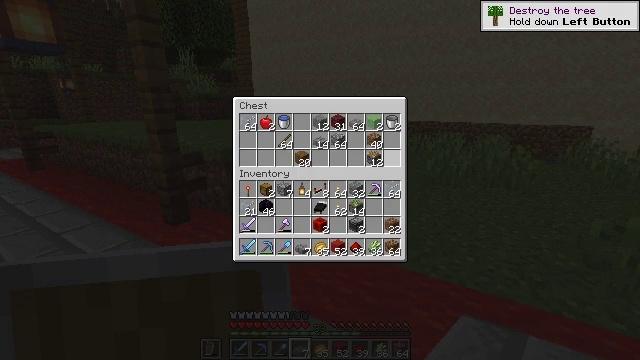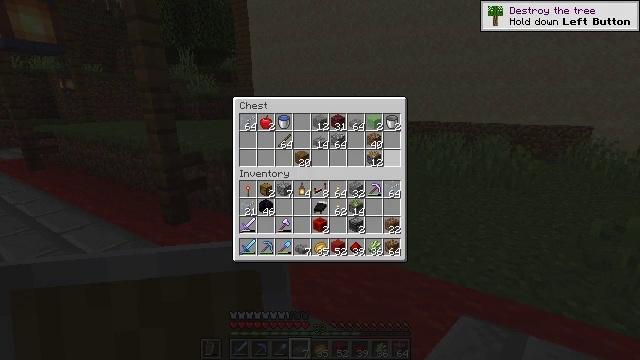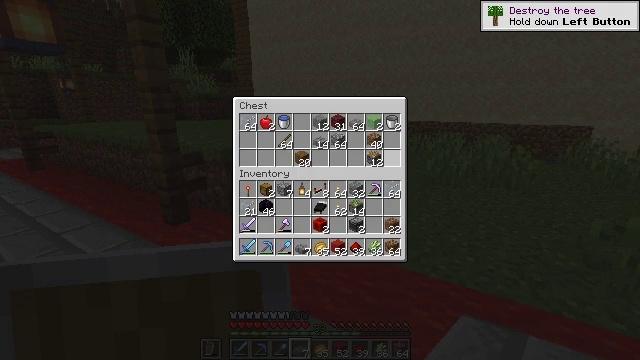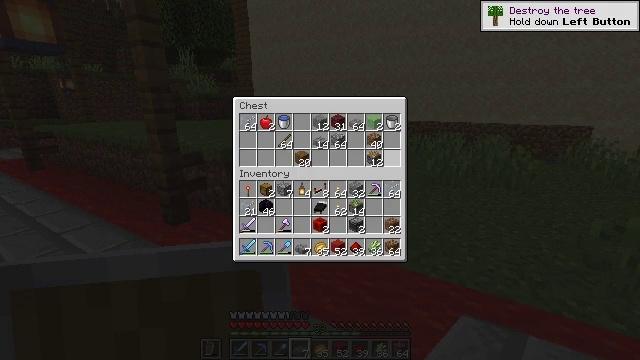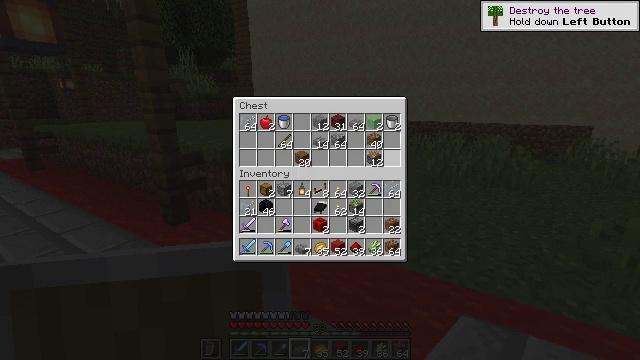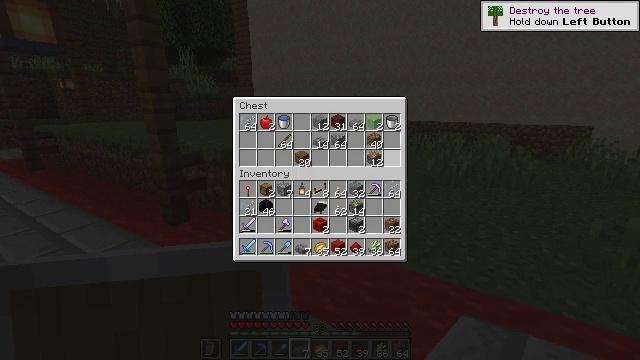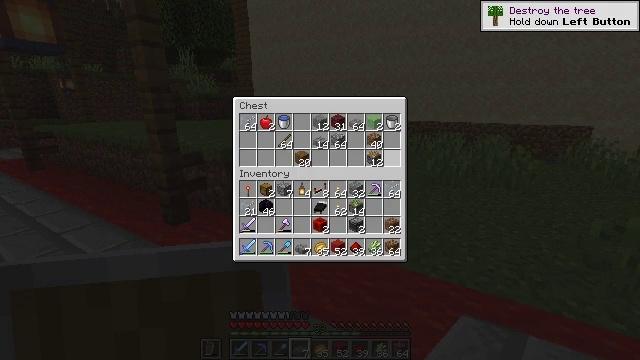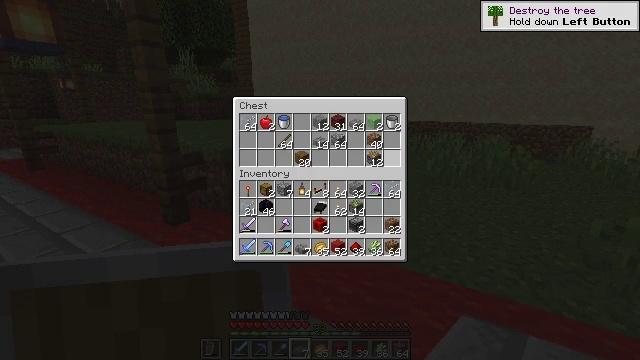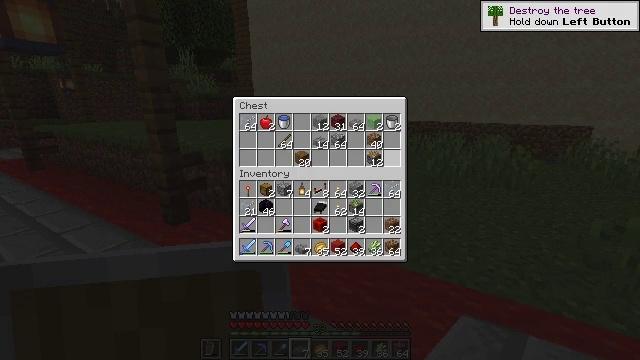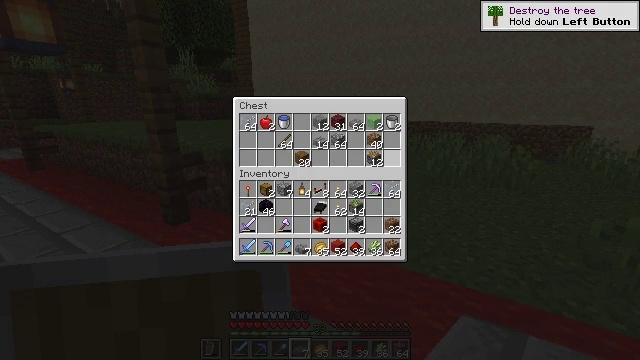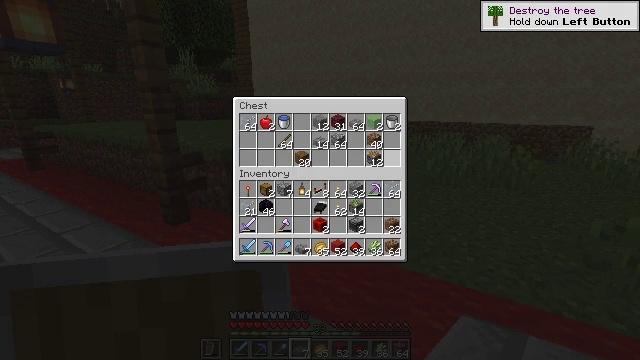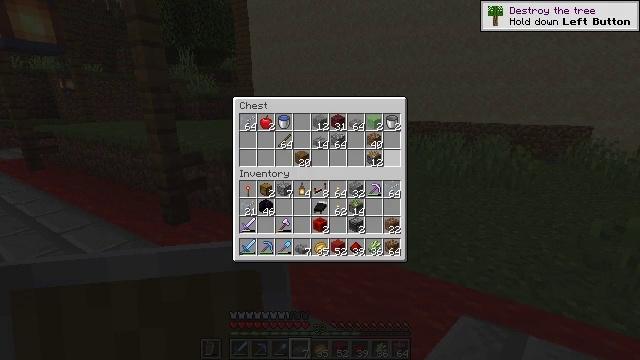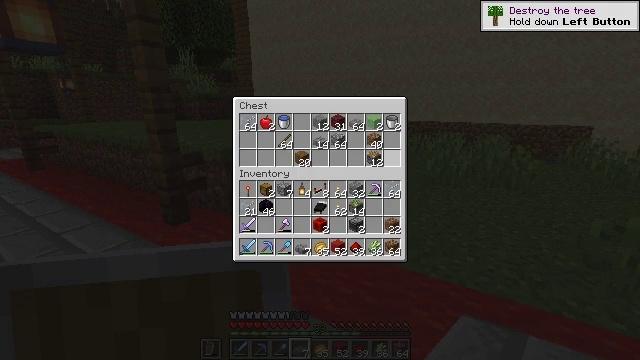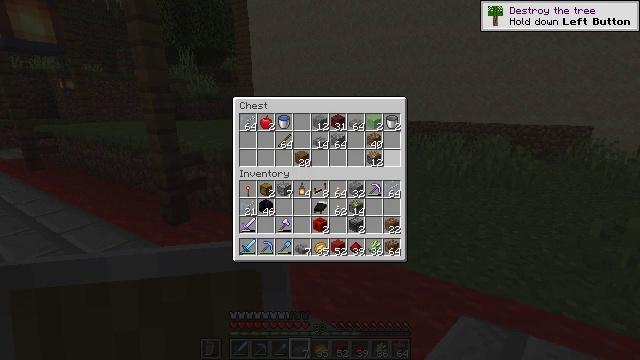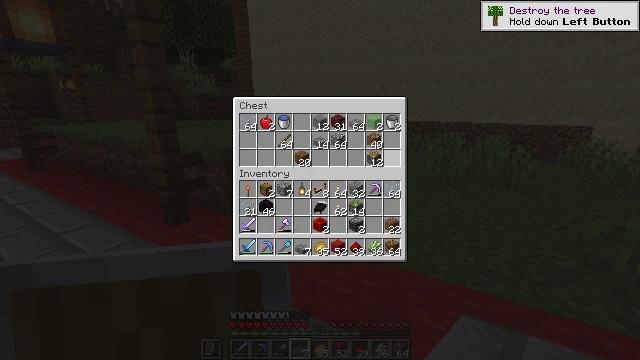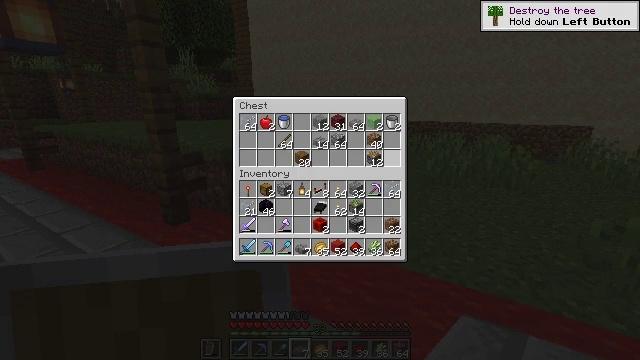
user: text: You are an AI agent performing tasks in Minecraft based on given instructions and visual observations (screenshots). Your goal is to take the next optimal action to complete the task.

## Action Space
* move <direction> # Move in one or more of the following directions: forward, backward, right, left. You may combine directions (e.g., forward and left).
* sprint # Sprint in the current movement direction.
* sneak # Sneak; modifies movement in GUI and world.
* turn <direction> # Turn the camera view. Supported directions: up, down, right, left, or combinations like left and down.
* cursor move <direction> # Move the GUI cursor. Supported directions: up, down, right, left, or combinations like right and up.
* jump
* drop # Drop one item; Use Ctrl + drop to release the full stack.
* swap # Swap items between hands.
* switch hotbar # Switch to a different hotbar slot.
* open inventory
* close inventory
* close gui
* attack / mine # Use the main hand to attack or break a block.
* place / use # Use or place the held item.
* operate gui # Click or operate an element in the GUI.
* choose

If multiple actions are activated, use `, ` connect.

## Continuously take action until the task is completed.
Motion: motion action
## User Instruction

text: Build a spruce fence using the crafting table.
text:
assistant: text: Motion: no_op
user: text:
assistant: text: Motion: no_op
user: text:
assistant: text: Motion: no_op
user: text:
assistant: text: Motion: no_op
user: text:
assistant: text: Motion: no_op
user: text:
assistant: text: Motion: no_op
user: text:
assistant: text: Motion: no_op
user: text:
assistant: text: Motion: no_op
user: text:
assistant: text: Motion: no_op
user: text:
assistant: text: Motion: no_op
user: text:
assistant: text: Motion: no_op
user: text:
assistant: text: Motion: no_op
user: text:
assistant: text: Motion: no_op
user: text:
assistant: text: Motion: no_op
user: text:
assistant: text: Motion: no_op
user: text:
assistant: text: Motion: no_op
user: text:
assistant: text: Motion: no_op
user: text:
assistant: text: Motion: no_op
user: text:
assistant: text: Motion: no_op
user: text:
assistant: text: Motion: no_op
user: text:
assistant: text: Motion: no_op
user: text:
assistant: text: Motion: no_op
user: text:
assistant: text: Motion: no_op
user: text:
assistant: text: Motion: no_op
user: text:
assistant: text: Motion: no_op
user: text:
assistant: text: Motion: no_op
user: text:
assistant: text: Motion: no_op
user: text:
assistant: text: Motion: no_op
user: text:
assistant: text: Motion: no_op
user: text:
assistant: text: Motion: no_op